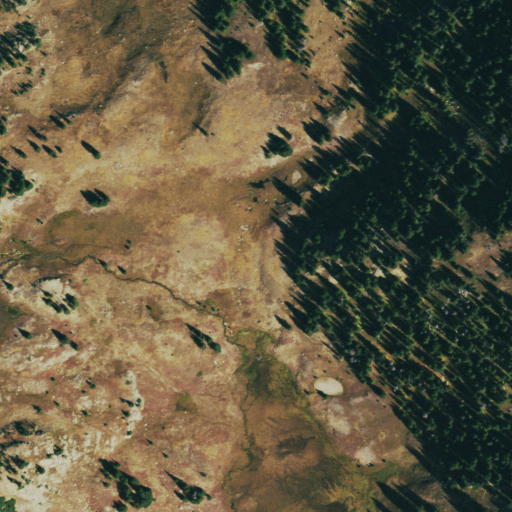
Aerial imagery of gap in Colorado named Saint Louis Pass containing shrub, snow, evergreen forest, herbaceous wetlands, and grassland